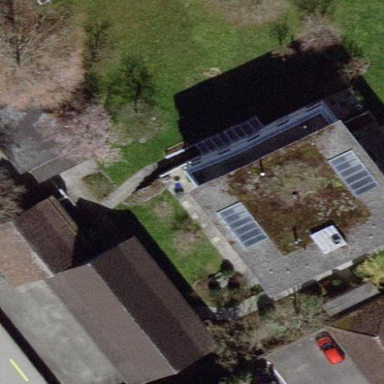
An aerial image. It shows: Simple and straightforward house.